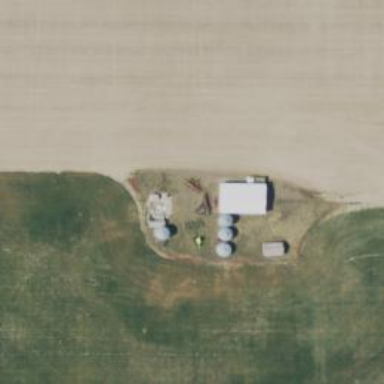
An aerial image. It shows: Silo.